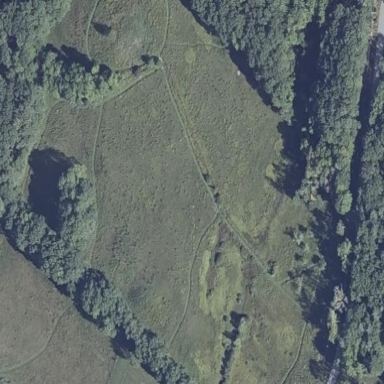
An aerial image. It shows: Nature reserve designated as leisure land.